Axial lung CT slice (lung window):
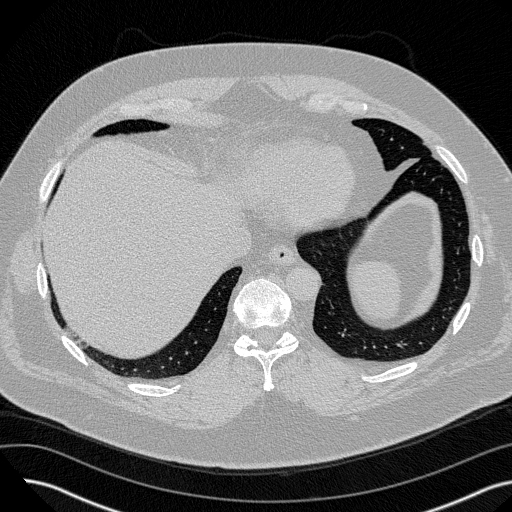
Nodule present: no